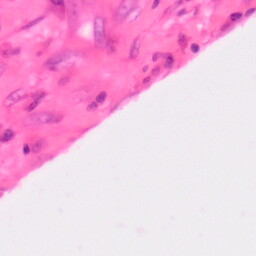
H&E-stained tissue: Colon